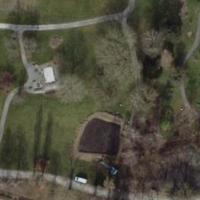
EUNIS habitat code: 53
Species observed at this site:
Passer domesticus
Caltha palustris
Motacilla alba
Gallinula chloropus